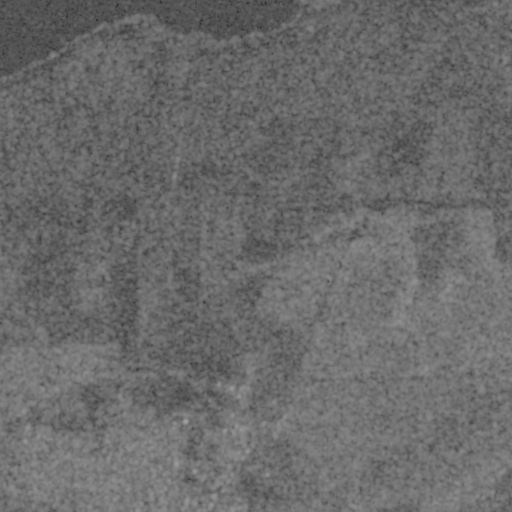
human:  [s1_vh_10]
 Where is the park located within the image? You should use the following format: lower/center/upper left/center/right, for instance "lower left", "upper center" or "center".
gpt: The park is located in the lower center of the image.
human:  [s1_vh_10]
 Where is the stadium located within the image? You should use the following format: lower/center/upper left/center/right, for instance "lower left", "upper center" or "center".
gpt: The stadium is located in the lower center of the image.
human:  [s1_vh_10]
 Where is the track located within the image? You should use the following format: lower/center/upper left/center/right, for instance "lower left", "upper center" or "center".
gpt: The track is located in the lower center of the image.
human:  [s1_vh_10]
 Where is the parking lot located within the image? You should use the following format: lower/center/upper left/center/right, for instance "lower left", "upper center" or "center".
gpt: There is no parking lot in the image.

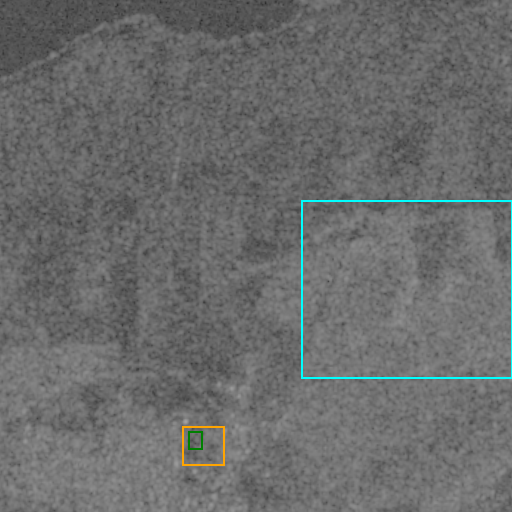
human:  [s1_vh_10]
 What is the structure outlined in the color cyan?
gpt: The structure outlined in cyan is a crop field.
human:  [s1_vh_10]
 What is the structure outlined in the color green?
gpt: The structure outlined in green is a park.
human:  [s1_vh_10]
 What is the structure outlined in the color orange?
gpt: The structure outlined in orange is a stadium.
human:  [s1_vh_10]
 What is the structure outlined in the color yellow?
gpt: There is no yellow outline.